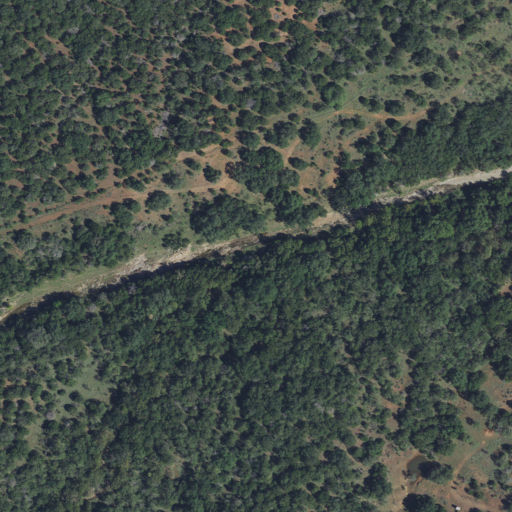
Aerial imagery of valley in Texas named Buffalo Hollow containing evergreen forest, shrub, and deciduous forest